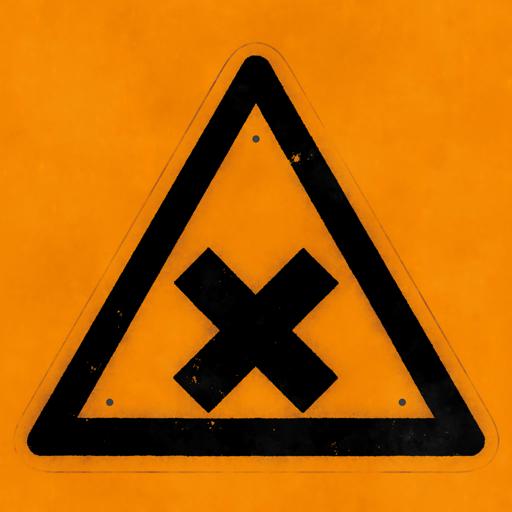
Tags: black danger irritant orange sign warning